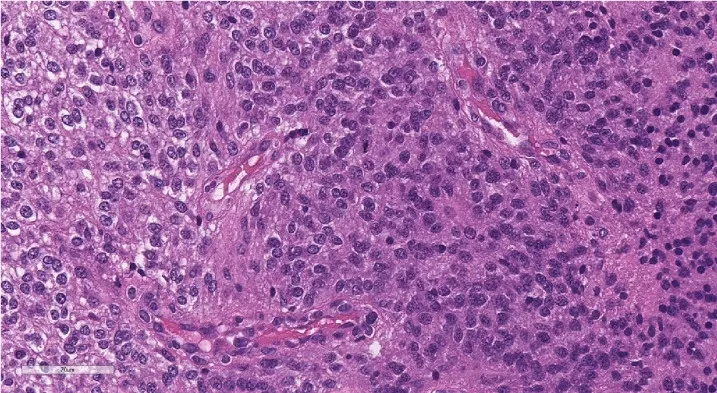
Morphologic picture of high-grade glioma. Hematoxylin and eosin staining, magnification x300.
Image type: pathology (h&e)